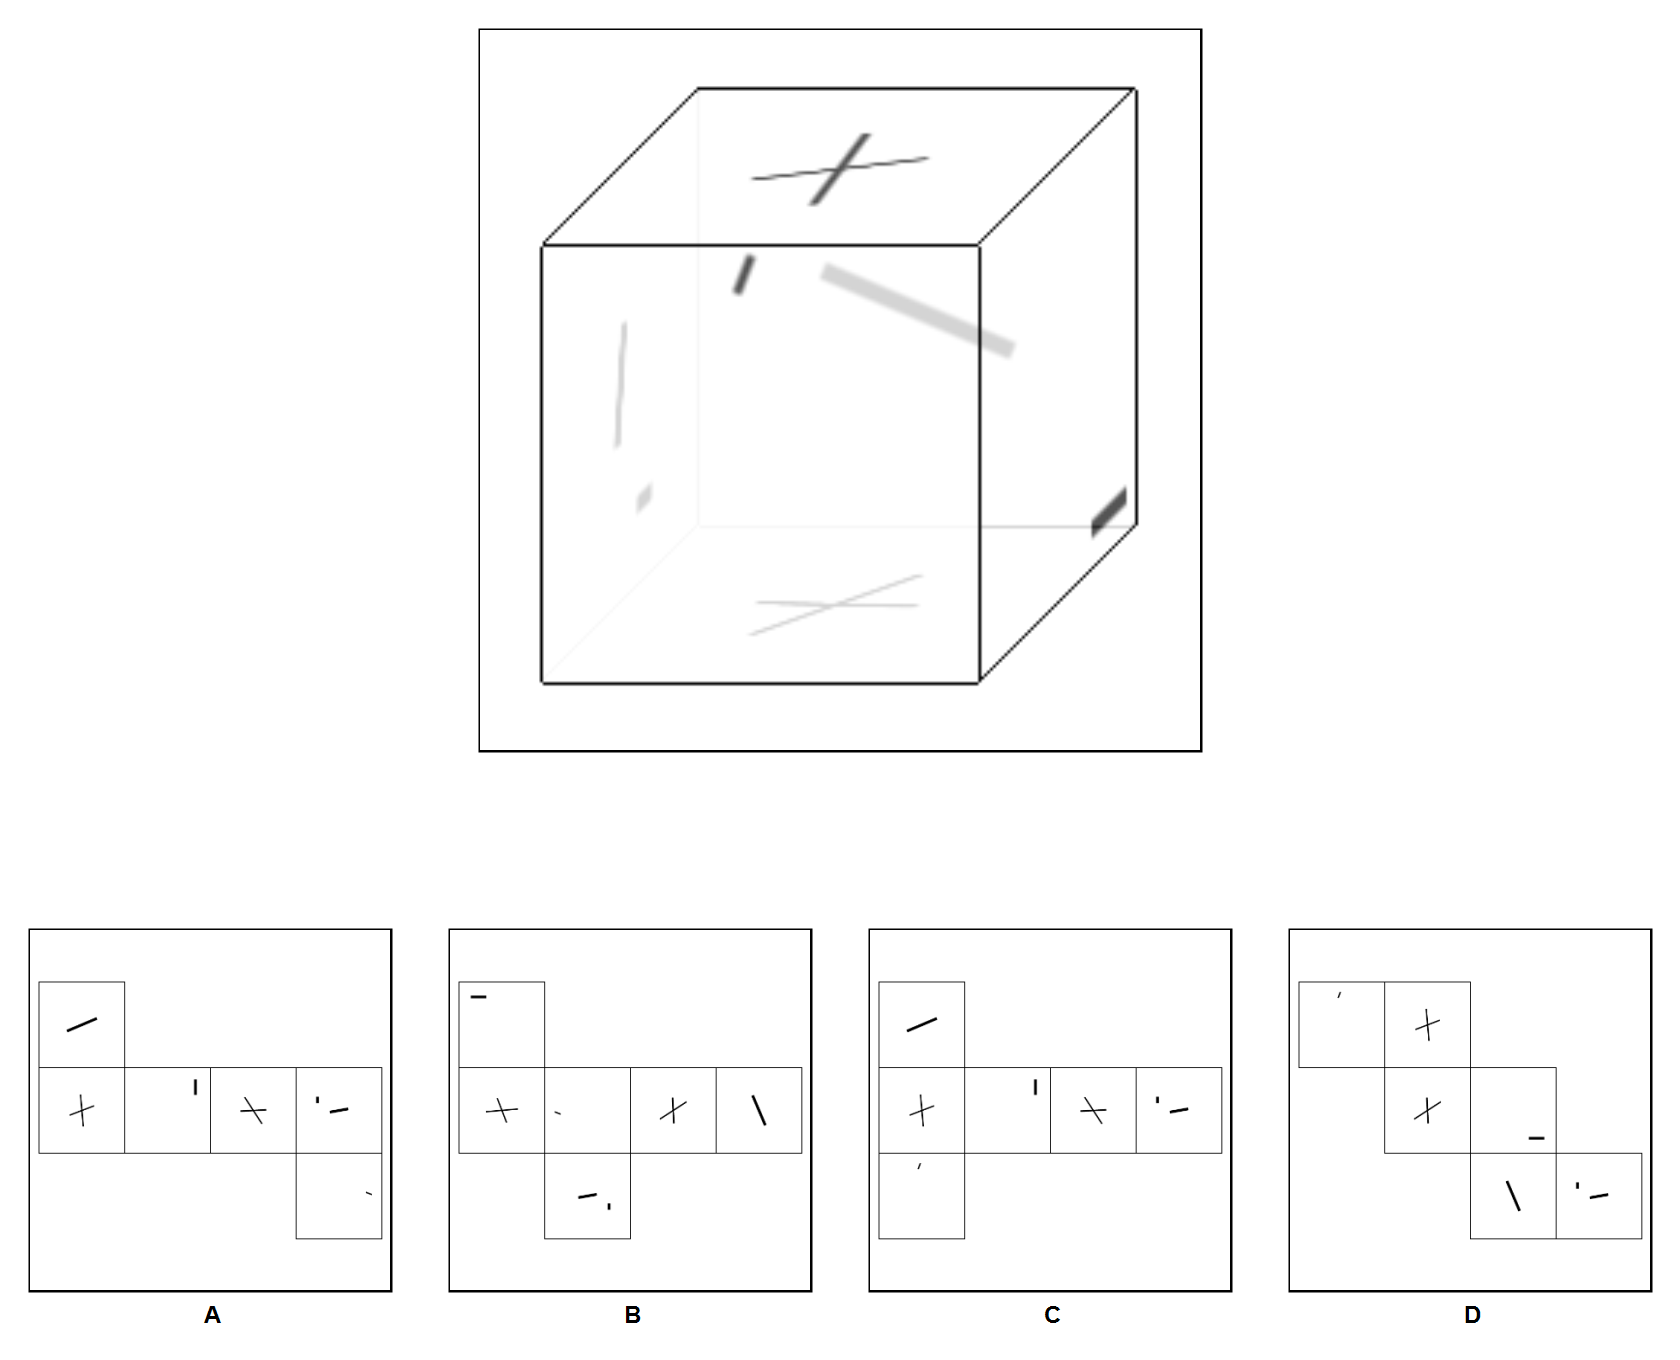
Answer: D